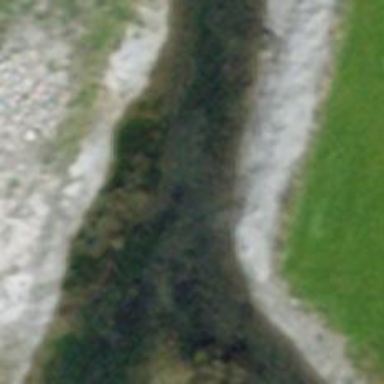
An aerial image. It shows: Ditch in the surroundings.